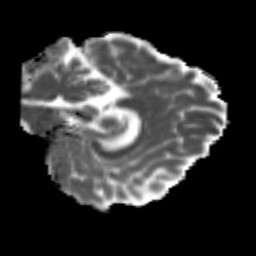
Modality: MD
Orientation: sagittal
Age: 25
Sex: female
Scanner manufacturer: siemens
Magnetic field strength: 3 T
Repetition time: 3.5 s
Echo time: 0.113 s